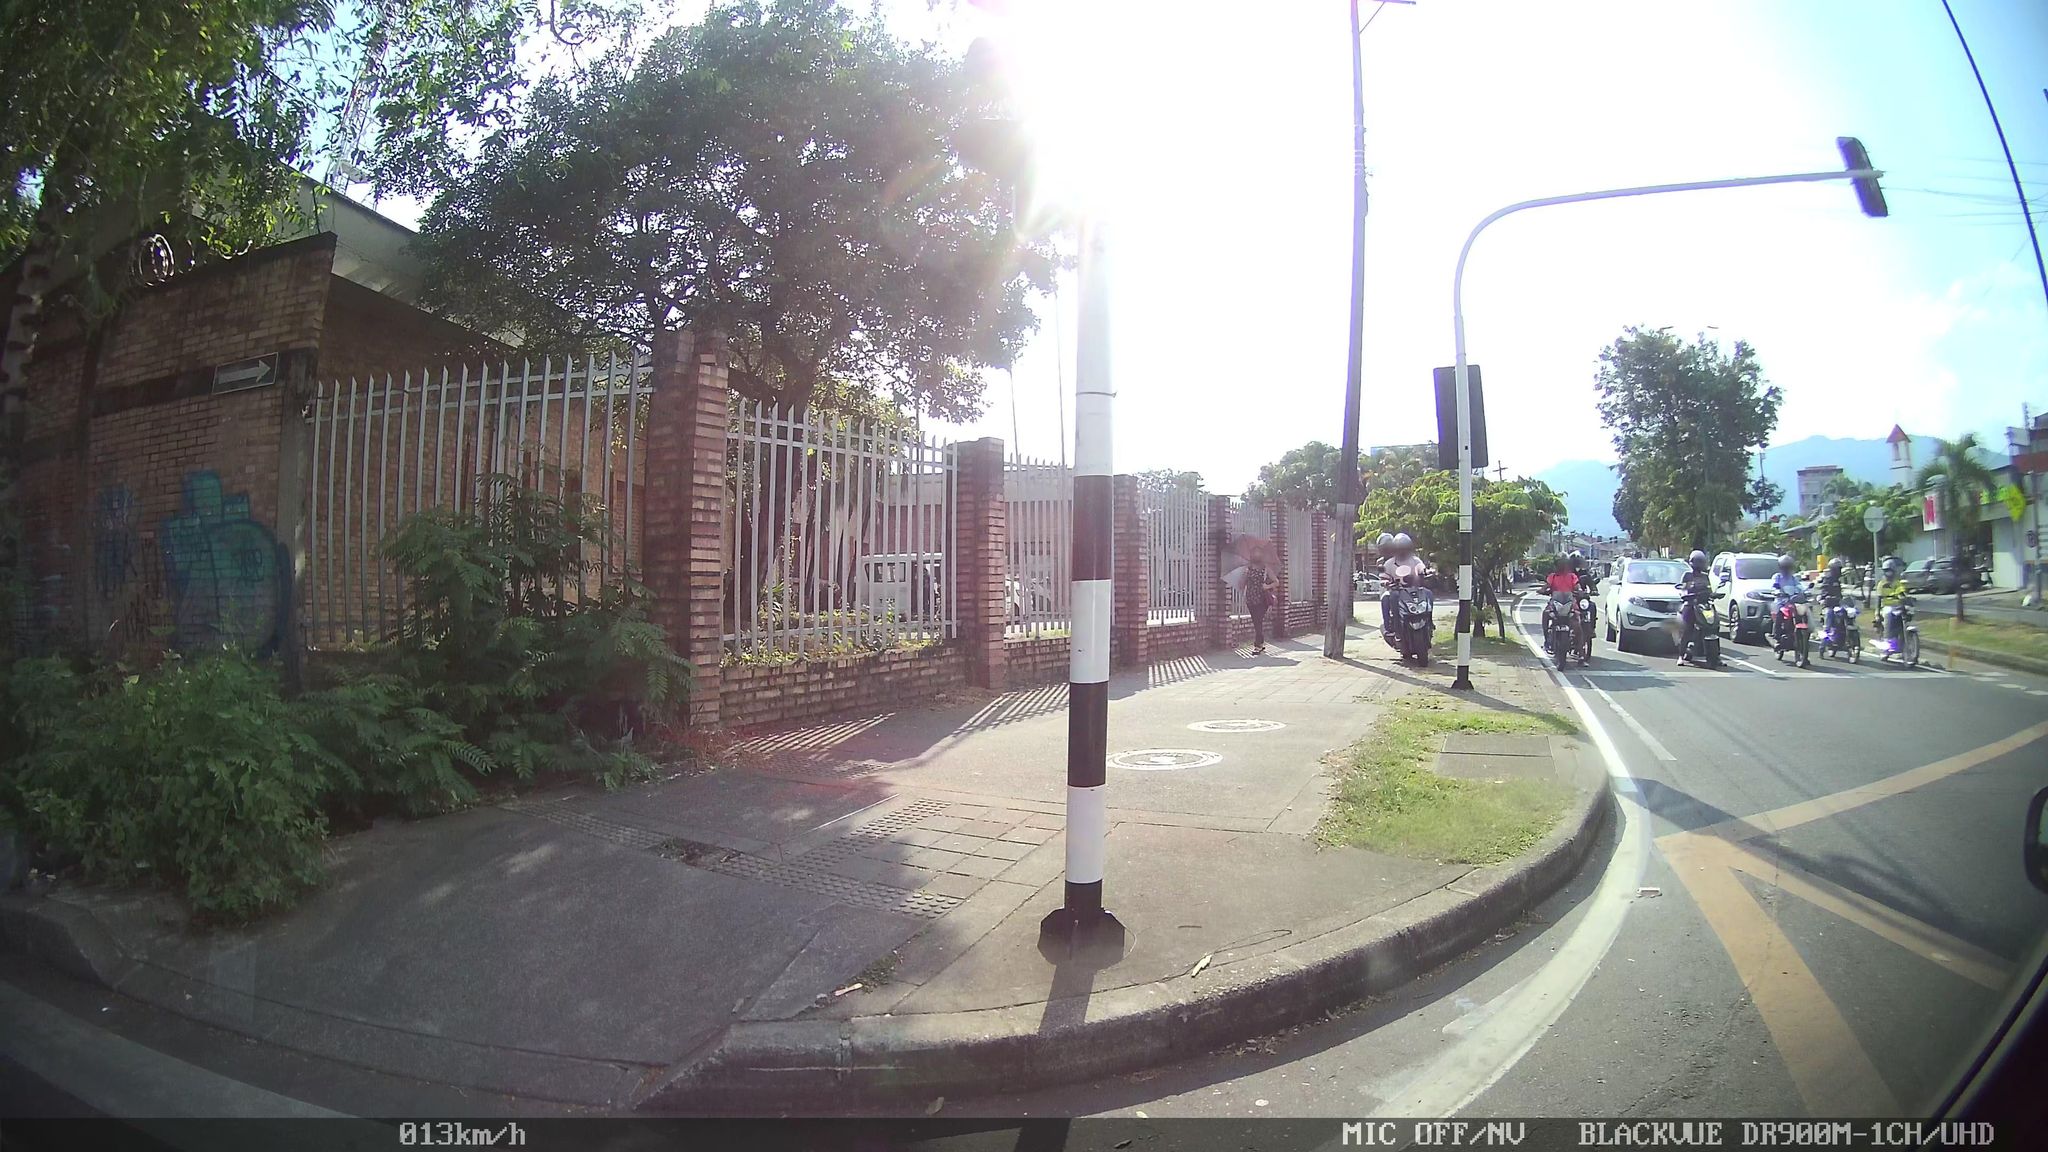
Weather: clear
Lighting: day
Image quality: good
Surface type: driving surface
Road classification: footway
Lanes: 2.0
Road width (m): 1.0
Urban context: urban centre
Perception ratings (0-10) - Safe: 2.37, Lively: 4.47, Beautiful: 6.19, Boring: 6.26, Depressing: 4.93, Wealthy: 5.37